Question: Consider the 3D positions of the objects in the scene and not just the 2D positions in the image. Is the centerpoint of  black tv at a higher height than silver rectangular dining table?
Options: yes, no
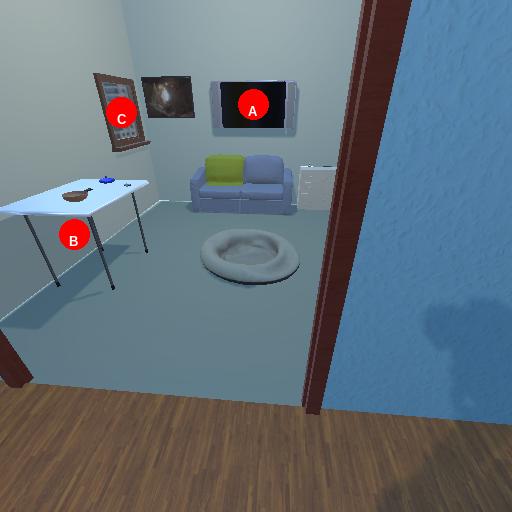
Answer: yes